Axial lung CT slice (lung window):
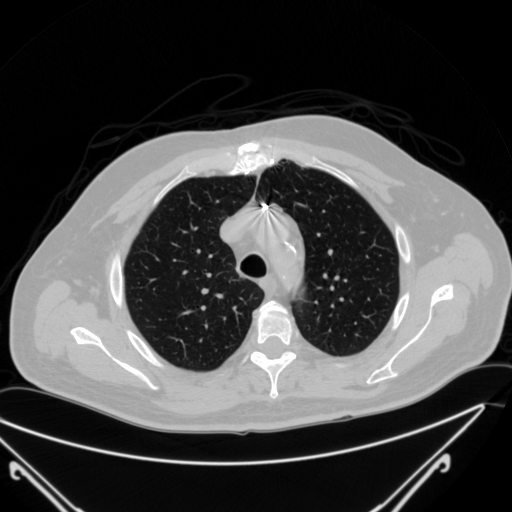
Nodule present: no